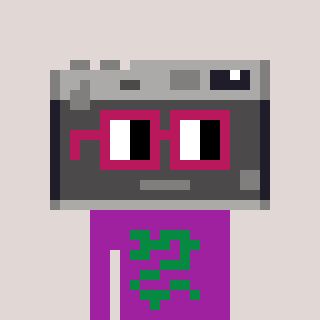
a pixel art character with square dark red glasses, a camera-shaped head and a magenta-colored body on a warm background